Interaction volume radius: 5 \u00c5
Interaction volume height: 15 \u00c5
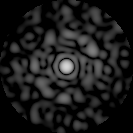
Disorder parameter: 0.854